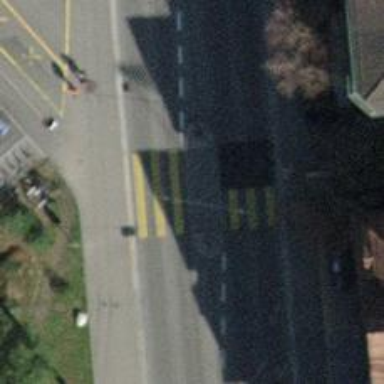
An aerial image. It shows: Uncontrolled zebra crossing with pedestrian island.